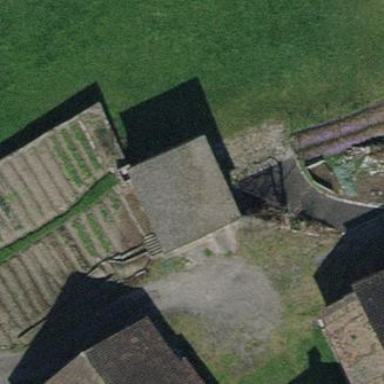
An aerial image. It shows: Shed building.